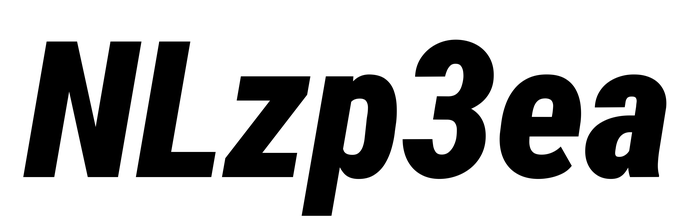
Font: Roboto-Italic_Condensed_Black_Italic